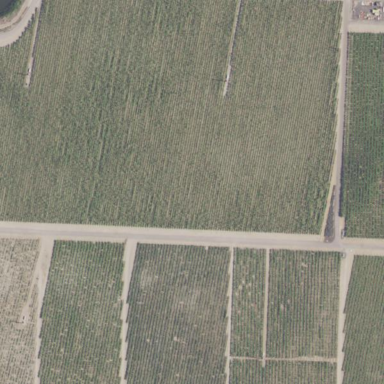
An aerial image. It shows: Vineyard growing grapes.